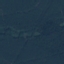
Label: Forest